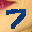
Label: 7